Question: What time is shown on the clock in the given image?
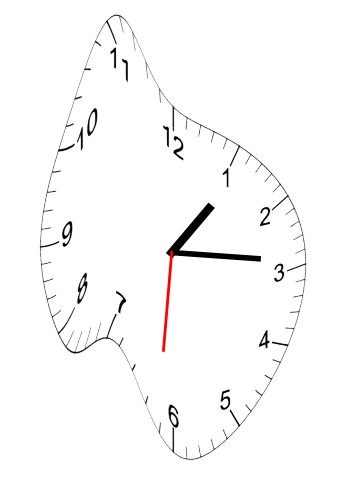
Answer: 01:14:31